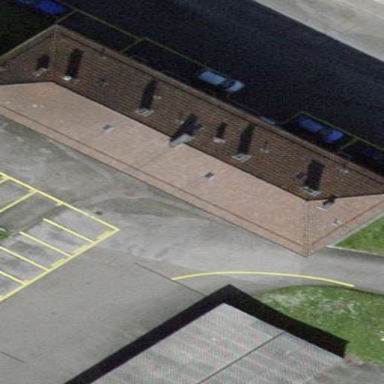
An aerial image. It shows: Building with hipped roof.